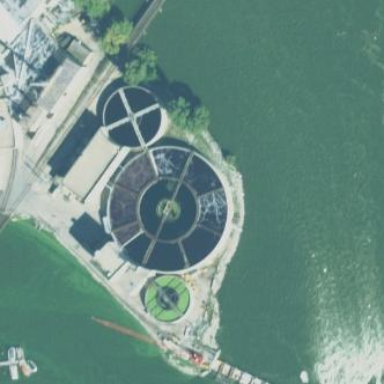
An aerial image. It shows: Image of wastewater.